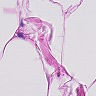
Metastatic tissue present: no